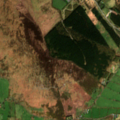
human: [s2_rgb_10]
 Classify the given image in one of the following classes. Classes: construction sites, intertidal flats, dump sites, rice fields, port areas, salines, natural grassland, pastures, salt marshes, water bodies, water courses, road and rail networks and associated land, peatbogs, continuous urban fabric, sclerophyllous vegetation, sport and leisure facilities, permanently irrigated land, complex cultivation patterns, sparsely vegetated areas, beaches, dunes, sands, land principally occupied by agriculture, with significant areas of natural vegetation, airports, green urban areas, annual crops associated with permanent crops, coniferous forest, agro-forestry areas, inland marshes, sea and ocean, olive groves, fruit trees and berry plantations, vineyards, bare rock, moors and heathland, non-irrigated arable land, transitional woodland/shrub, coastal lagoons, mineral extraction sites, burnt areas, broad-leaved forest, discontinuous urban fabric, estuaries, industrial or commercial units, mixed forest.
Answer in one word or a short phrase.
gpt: pastures, land principally occupied by agriculture, with significant areas of natural vegetation, coniferous forest, mixed forest, moors and heathland, peatbogs